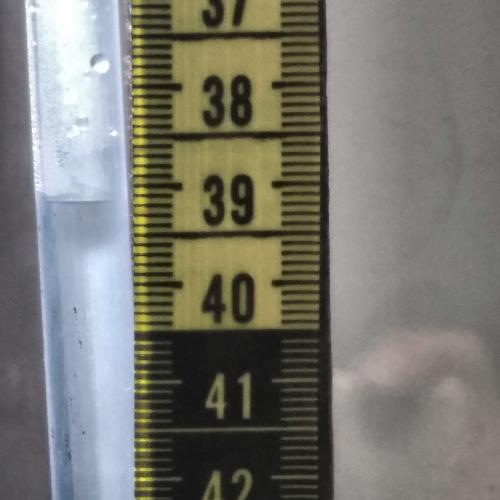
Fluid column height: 39.2 cm